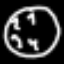
Label: clock